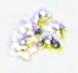
Label: Detritus